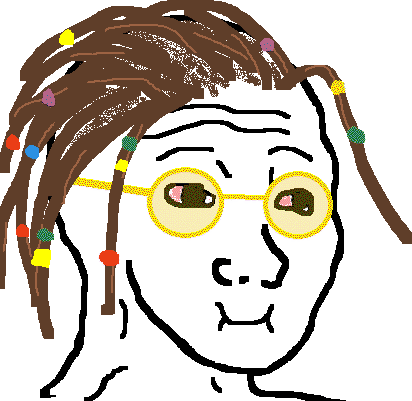
Label: 5_Bloomer